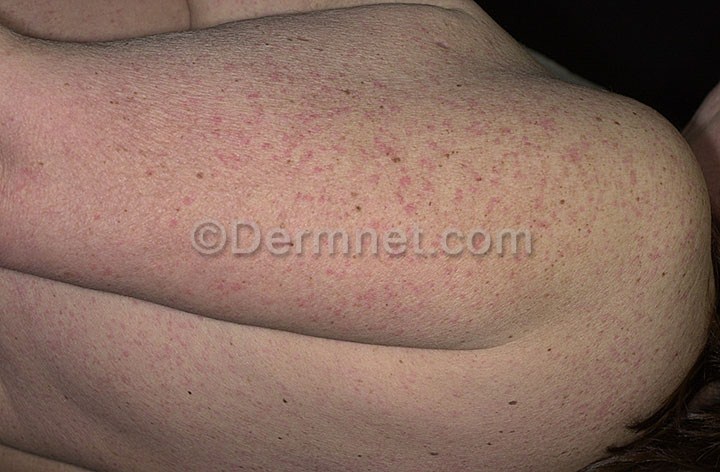
Disease: Exanthems and Drug Eruptions